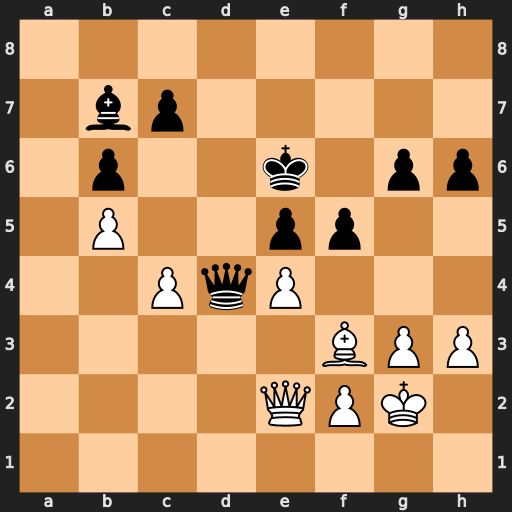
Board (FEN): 8/1bp5/1p2k1pp/1P2pp2/2PqP3/5BPP/4QPK1/8
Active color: w
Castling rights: -
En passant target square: -
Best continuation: exf5+ gxf5 Bxb7